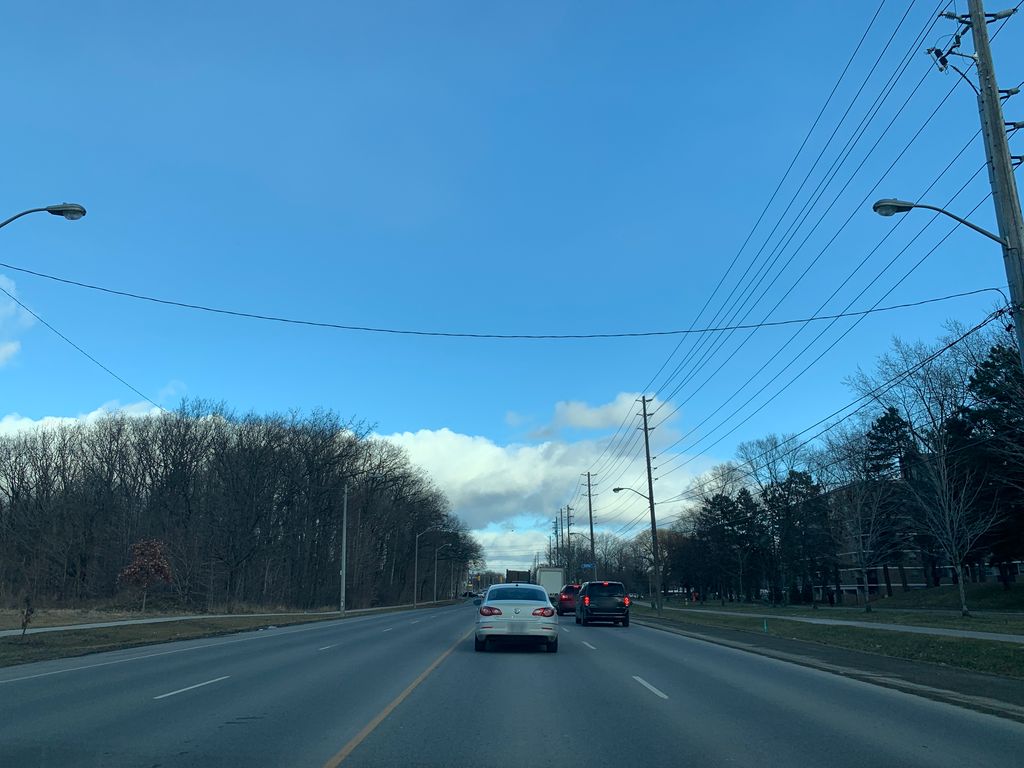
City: toronto